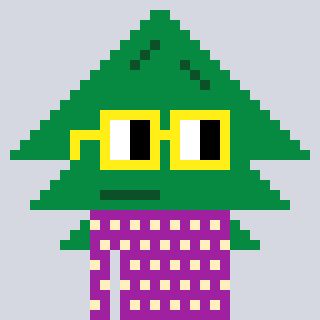
a pixel art character with square yellow glasses, a fir-shaped head and a magenta-colored body on a cool background